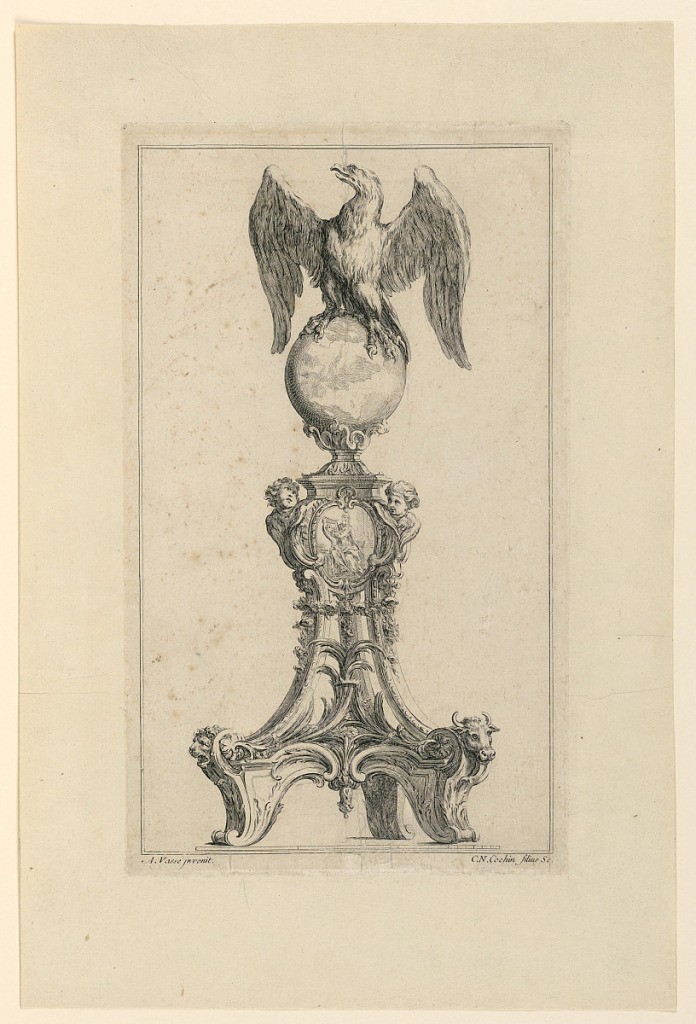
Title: Design for a Lectern
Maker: Charles-Nicolas Cochin the younger, French, 1715–1790
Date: ca. 1732
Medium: Etching on paper
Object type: Print
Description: The eagle of St. John stands upon a globe on top. On verso: accounts, faded ink.